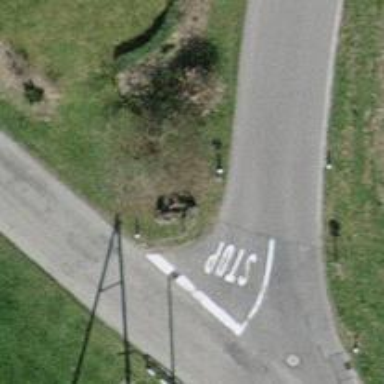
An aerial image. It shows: Guidepost with information.